Field crop: maize
Growth stage: 2
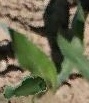
Species: maize